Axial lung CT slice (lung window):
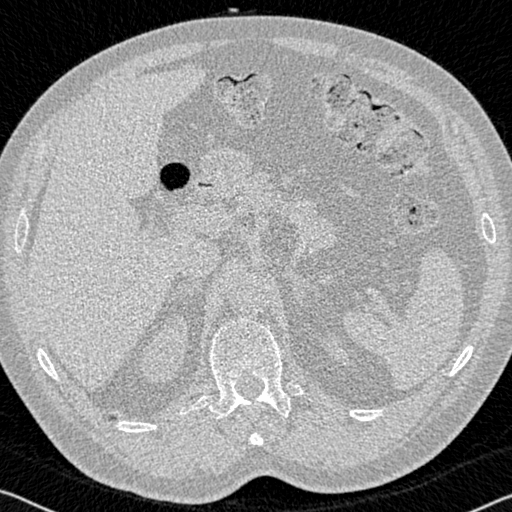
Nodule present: no